Field crop: maize
Growth stage: 1
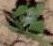
Species: chenopodium